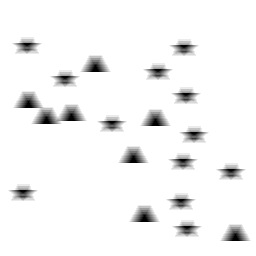
Squares: 0
Triangles: 8
Stars: 12
Total shapes: 20